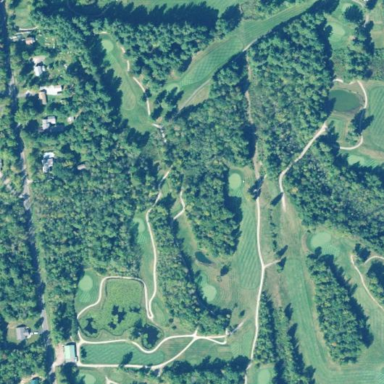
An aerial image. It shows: Golf course surrounded by greenery.